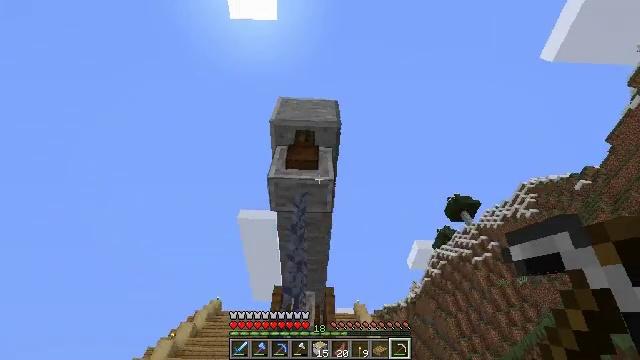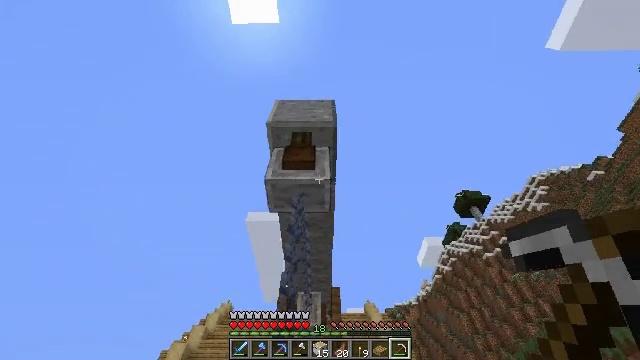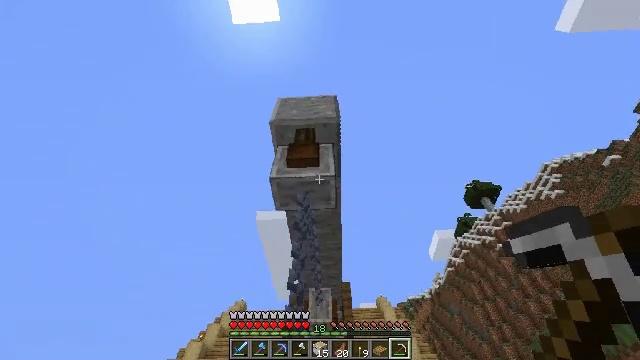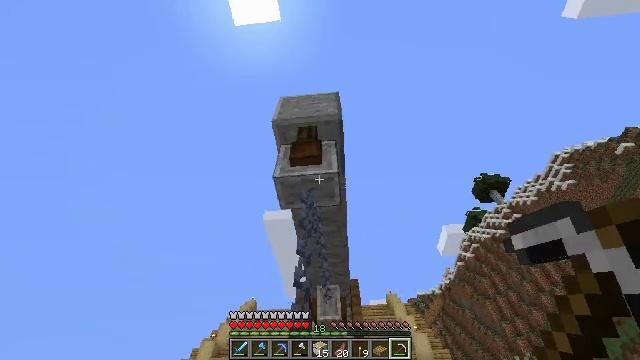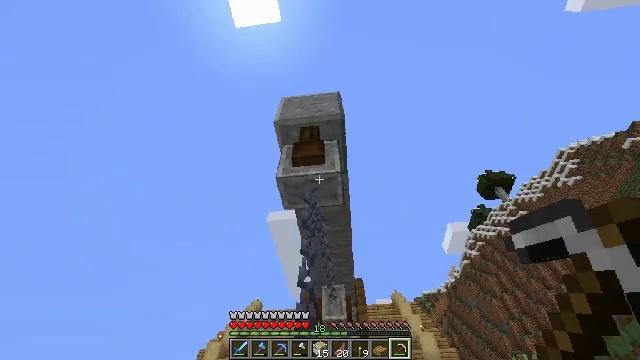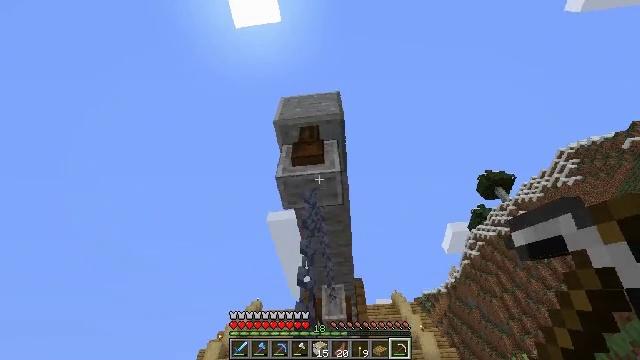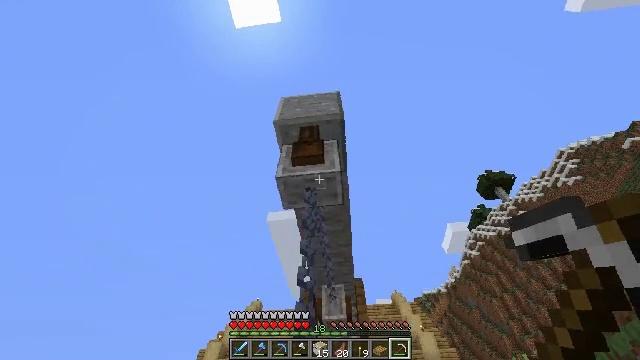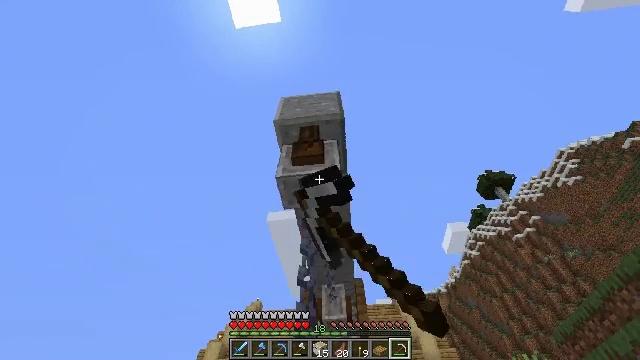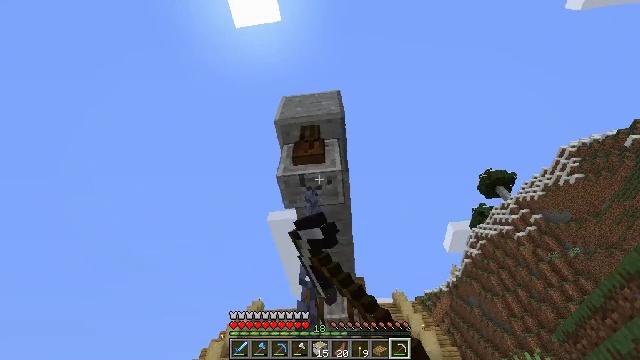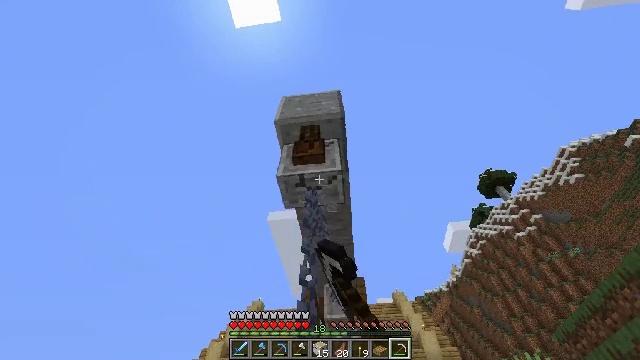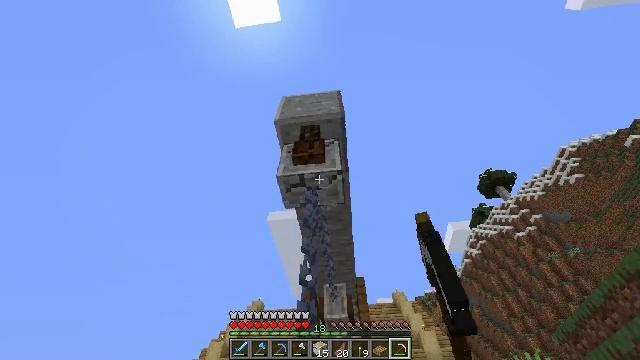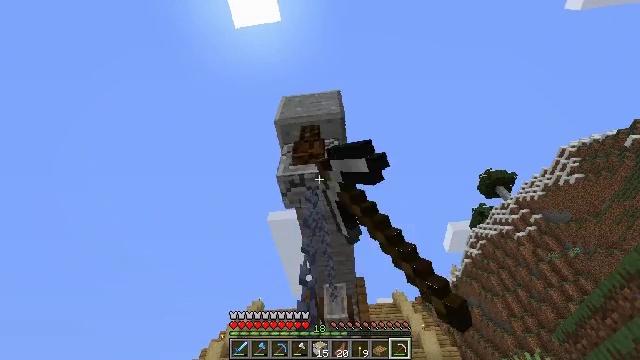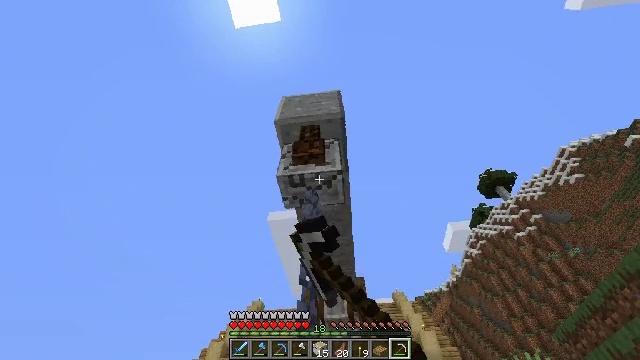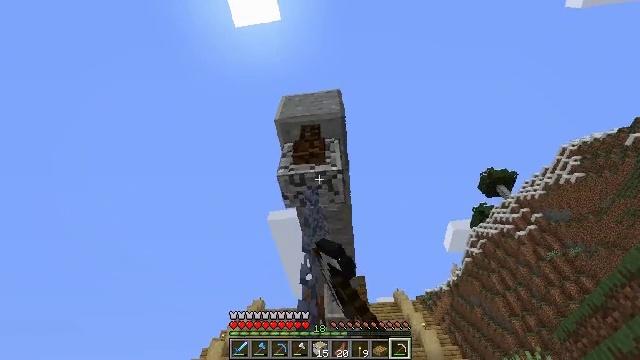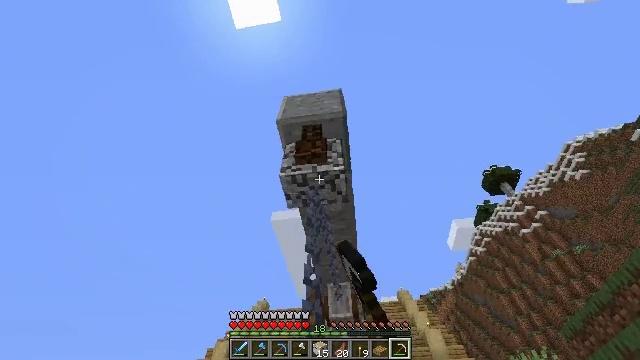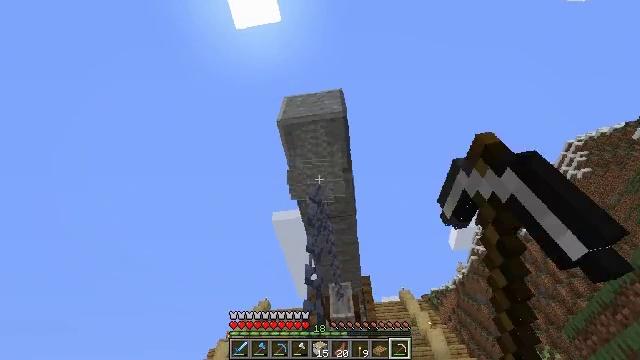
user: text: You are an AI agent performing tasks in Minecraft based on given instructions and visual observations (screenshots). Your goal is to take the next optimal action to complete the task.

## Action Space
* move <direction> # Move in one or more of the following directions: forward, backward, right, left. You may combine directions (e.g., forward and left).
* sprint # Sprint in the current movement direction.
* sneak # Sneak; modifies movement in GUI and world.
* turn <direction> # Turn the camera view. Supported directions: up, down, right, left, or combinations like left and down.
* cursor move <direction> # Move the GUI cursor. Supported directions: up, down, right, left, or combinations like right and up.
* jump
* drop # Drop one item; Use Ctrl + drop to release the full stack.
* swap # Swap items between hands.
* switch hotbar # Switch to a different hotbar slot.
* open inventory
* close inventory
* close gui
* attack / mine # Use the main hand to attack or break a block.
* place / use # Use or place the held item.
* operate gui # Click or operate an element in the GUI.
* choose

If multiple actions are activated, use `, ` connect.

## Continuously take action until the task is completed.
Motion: motion action
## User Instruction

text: Remove the grindstone from its place.
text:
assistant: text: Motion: turn left
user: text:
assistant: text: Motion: turn left
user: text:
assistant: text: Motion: turn left
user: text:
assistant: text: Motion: turn left
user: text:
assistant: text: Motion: no_op
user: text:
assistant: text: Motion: attack / mine
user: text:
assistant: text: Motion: attack / mine
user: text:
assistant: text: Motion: attack / mine
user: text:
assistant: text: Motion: attack / mine
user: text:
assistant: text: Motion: attack / mine
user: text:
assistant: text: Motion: attack / mine
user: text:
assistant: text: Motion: attack / mine
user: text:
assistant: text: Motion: attack / mine
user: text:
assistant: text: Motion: attack / mine
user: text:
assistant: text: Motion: attack / mine
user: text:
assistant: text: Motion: attack / mine
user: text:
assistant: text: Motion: attack / mine
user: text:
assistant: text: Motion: attack / mine
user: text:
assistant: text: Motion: turn left, attack / mine
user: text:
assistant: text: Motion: no_op